【题型】填空题　【知识点】立体几何　【难度】easy
正四棱锥$P-ABCD$的所有棱长均相等，$E$是$PC$的中点，那么异面直线$BE$与$PA$所成角的大小为\underline{\ \ \ \ \ \ \ \ }。
【解答】
\vspace{0.2cm}
\textbf{【答案】}$\boldsymbol{\arctan\sqrt{2}}$

\vspace{0.2cm}
\textbf{【详解】}
设正四棱锥棱长为$2$。连接$AC$，取$AC$中点为$O$，连接$OE$。

因$E$，$O$分别为$PC$，$AC$的中点，则$EO \parallel PA$，

则异面直线$BE$与$PA$所成角等于$\angle OEB$或其补角。

又由题可得，$OE = 1$，$EB = \sqrt{3}$，$OB = \sqrt{2}$，$EB^2 = OE^2 + OB^2$。

则$\tan\angle OEB = \frac{OB}{OE} = \sqrt{2}$，则所成角为$\arctan\sqrt{2}$。

故答案为：$\boldsymbol{\arctan\sqrt{2}}$。

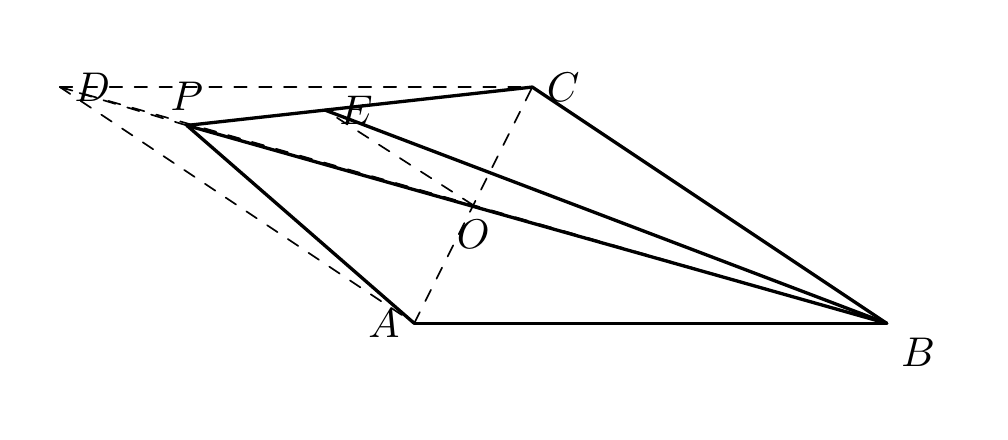